Interaction volume radius: 5 \u00c5
Interaction volume height: 30 \u00c5
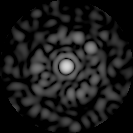
Disorder parameter: 0.8567